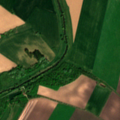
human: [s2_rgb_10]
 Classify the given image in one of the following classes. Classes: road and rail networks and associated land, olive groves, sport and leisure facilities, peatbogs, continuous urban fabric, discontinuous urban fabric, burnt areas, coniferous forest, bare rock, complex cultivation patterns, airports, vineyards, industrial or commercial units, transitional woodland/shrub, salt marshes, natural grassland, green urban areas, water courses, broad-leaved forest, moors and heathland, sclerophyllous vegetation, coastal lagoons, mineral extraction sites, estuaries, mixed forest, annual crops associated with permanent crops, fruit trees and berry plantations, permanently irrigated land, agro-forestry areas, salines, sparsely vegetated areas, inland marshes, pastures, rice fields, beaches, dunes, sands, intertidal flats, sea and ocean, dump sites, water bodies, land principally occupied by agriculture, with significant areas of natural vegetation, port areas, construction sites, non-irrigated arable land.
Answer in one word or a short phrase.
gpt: non-irrigated arable land, land principally occupied by agriculture, with significant areas of natural vegetation, broad-leaved forest